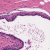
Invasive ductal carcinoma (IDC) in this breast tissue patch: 0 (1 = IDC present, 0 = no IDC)